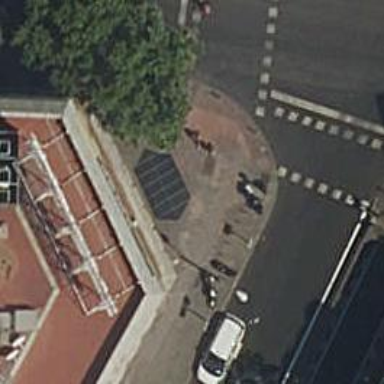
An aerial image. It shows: Bicycle parking area with stands.